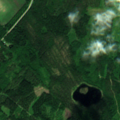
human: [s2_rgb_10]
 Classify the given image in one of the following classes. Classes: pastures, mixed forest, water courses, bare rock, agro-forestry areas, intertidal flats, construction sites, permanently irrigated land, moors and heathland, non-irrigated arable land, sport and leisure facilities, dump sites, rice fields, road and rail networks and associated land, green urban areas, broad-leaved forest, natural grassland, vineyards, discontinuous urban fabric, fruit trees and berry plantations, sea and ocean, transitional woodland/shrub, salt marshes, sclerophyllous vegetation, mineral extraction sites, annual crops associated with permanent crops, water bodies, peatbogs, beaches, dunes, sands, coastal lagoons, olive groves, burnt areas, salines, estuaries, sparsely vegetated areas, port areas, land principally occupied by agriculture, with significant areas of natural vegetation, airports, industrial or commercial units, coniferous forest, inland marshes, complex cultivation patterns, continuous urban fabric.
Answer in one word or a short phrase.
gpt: land principally occupied by agriculture, with significant areas of natural vegetation, coniferous forest, mixed forest